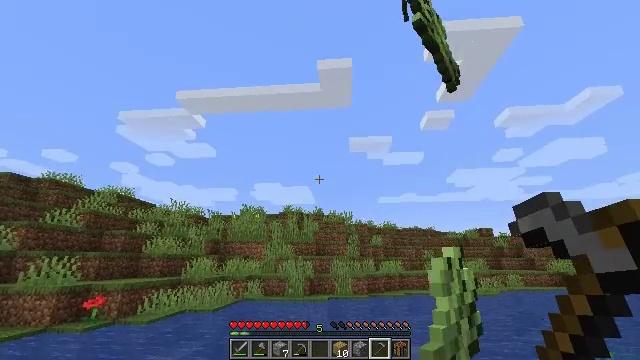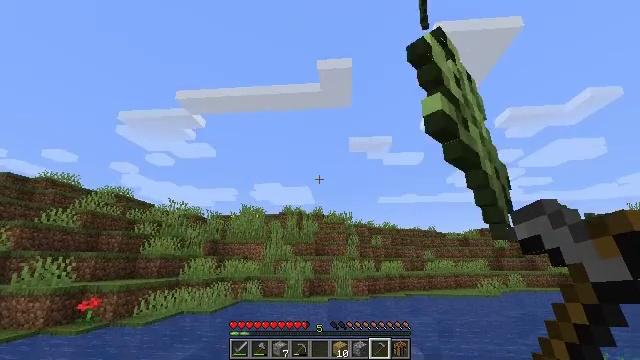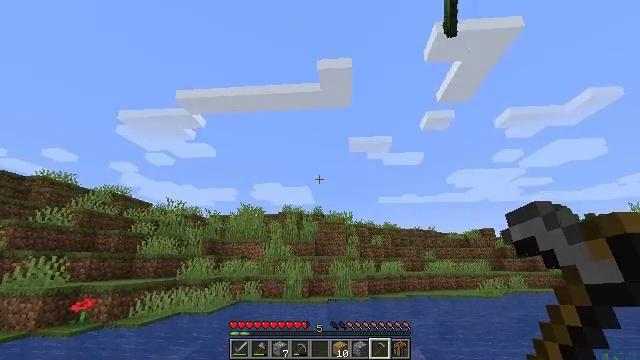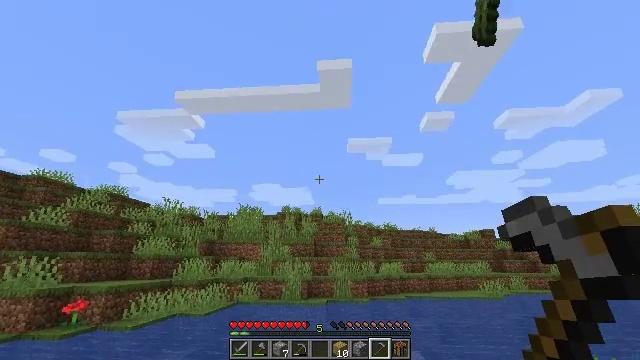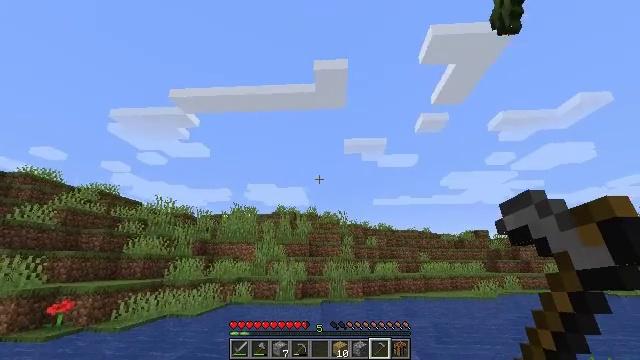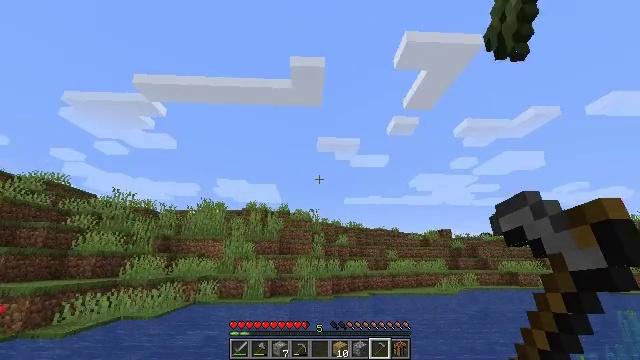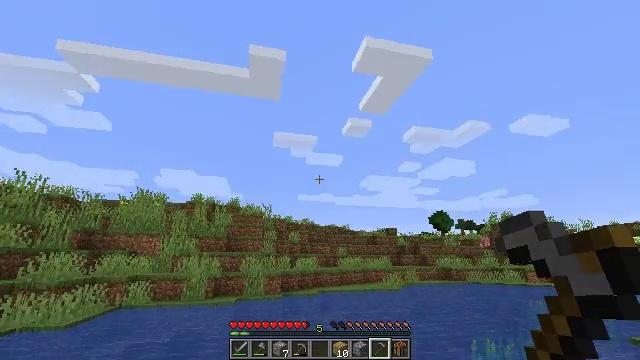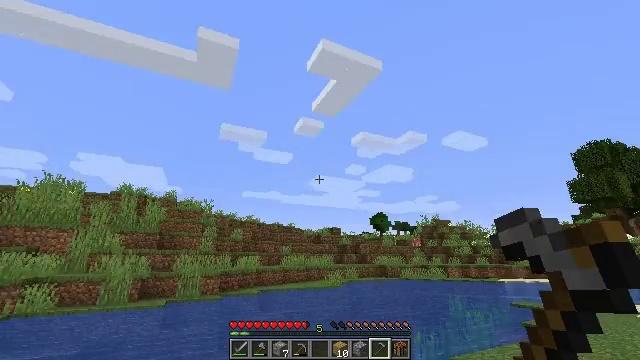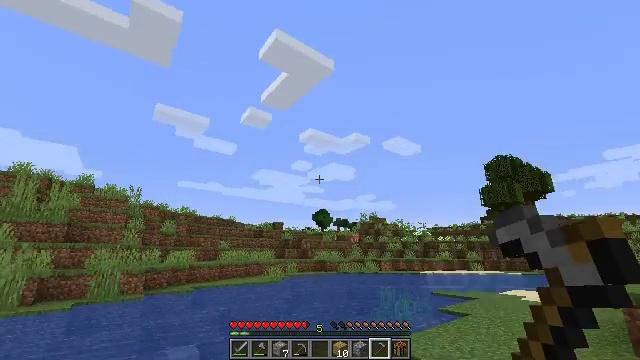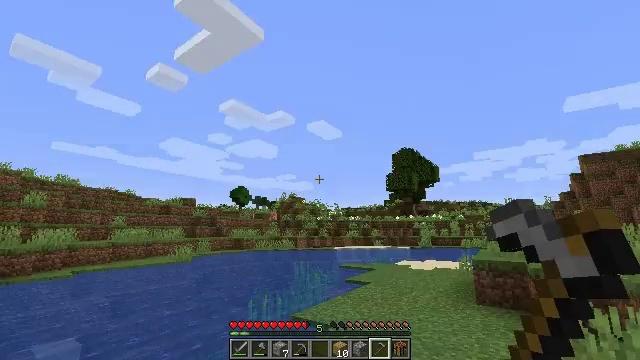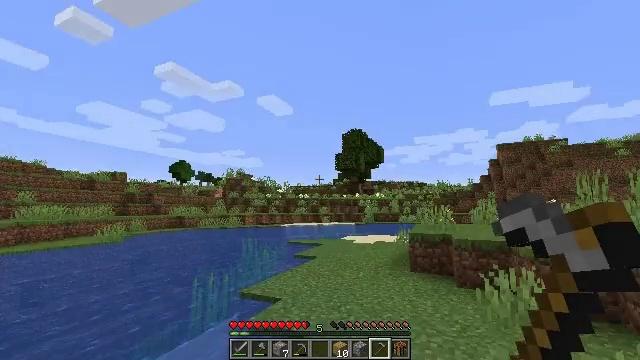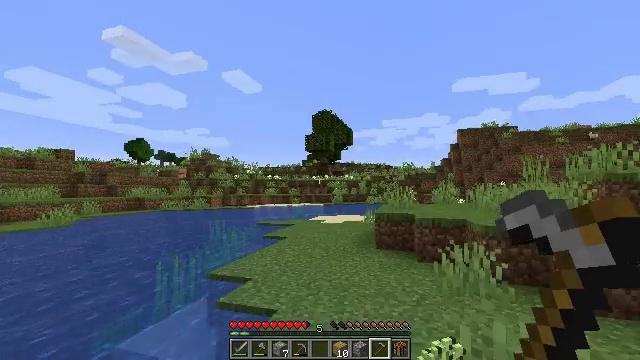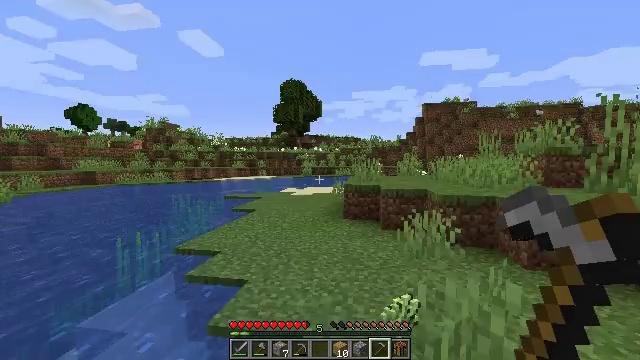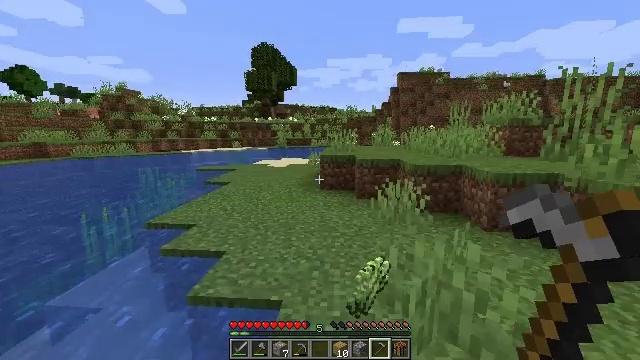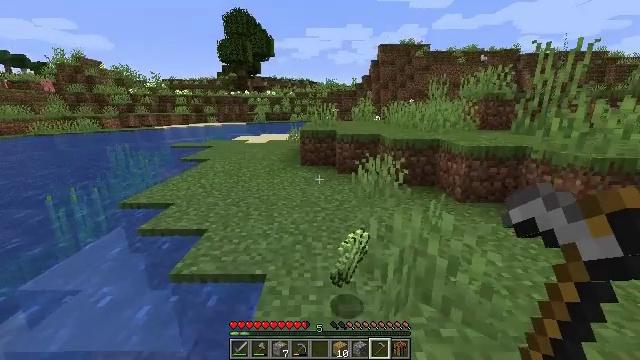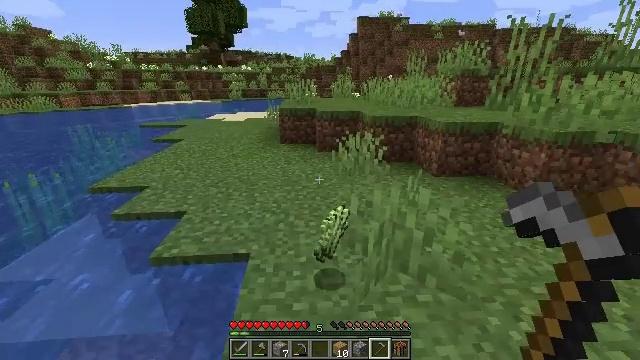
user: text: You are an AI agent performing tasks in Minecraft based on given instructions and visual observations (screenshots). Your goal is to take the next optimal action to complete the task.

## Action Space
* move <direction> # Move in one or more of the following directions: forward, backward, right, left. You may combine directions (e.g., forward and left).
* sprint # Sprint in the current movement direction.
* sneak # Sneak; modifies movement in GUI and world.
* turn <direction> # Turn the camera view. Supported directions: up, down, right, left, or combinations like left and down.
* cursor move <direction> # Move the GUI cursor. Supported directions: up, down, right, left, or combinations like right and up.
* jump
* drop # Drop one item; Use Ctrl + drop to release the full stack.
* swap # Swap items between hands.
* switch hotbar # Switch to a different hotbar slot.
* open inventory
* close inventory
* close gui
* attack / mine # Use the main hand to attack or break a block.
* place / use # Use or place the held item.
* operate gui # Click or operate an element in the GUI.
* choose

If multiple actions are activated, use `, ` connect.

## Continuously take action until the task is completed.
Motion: motion action
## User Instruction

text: Harvest sugar cane from the plant.
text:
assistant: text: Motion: move forward
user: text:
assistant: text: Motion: move forward
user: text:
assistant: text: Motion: move forward
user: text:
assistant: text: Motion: move forward, turn right
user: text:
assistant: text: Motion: move forward, turn right
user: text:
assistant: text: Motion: move forward, turn right
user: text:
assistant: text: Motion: turn right
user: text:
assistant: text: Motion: turn right and down
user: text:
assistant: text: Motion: turn right and down
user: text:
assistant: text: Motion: turn right and down
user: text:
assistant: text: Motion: turn right and down
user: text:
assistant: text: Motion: turn right and down
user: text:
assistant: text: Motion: turn right and down
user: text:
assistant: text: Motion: turn right and down
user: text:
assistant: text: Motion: turn right and down
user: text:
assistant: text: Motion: turn right and down
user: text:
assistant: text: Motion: turn right and down
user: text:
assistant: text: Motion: turn down
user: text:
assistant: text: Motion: no_op
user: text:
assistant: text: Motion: move forward
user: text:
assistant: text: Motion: move forward
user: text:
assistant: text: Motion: move forward
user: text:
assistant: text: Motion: move forward
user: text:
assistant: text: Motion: move forward
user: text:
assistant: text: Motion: move forward, turn left
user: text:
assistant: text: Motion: move forward, turn left and up
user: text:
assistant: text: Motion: move forward, turn left and up
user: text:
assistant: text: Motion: move forward, turn left
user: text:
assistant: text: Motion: move forward
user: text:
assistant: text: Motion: move forward